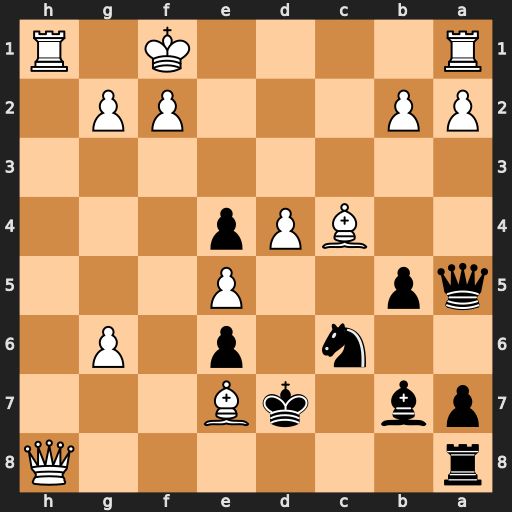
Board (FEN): r6Q/pb1kB3/2n1p1P1/qp2P3/2BPp3/8/PP3PP1/R4K1R
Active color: b
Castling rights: -
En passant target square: -
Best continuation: Rxh8 Rxh8 Nxe7